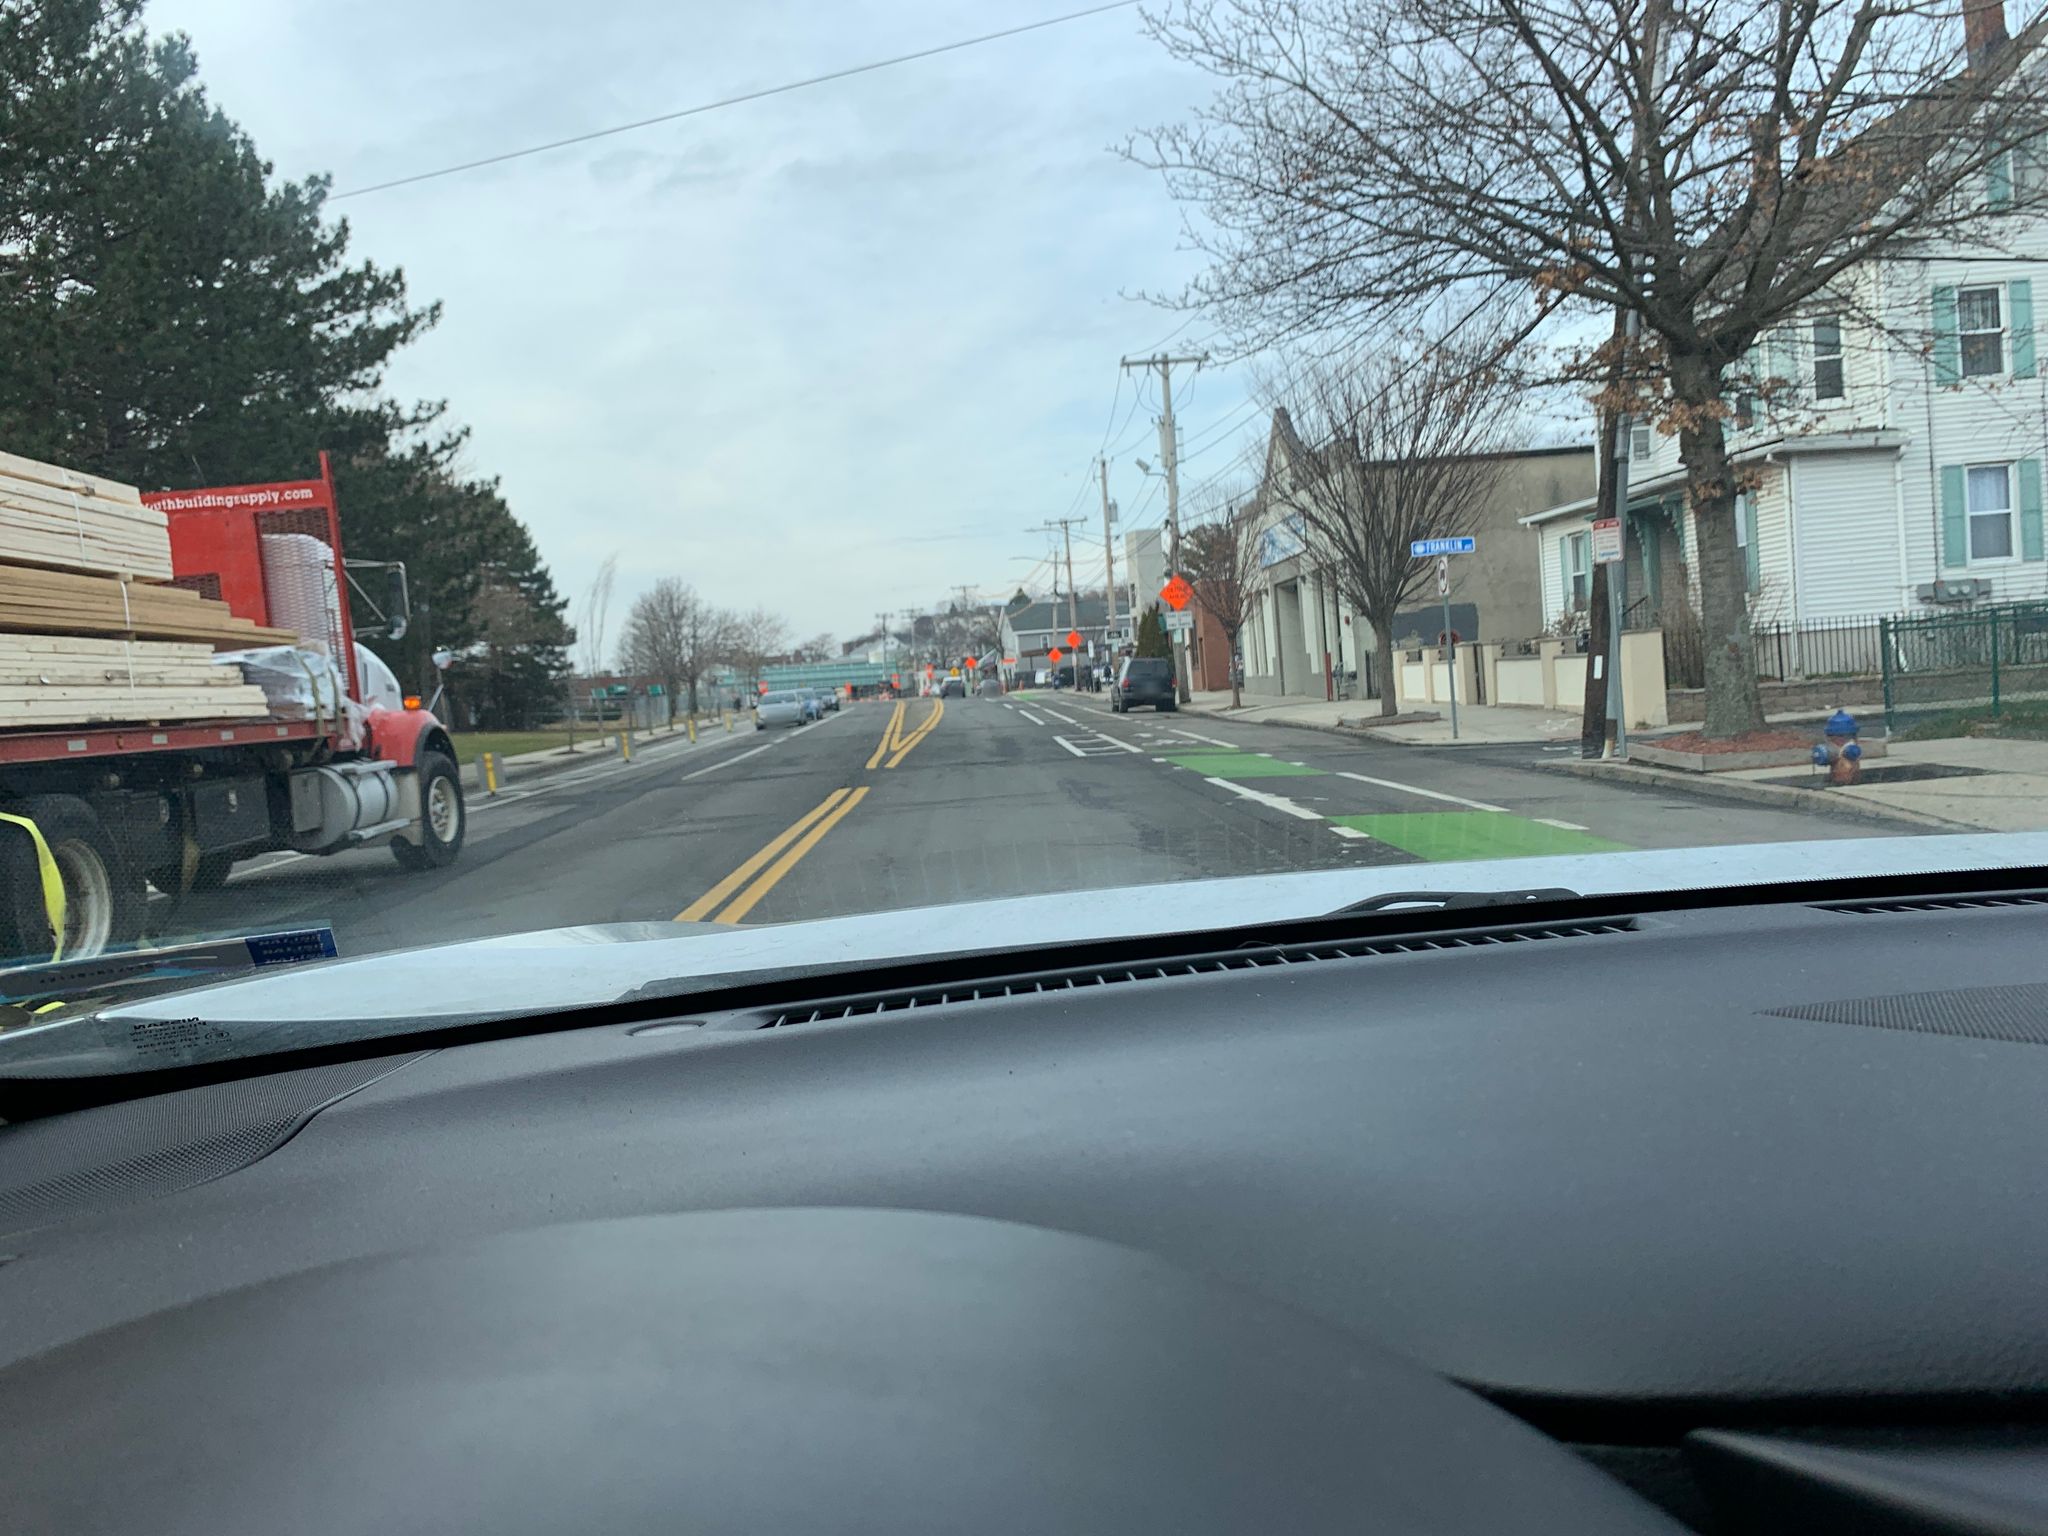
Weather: snowy
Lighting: day
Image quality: good
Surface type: driving surface
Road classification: secondary
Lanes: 2
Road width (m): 21.3
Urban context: urban centre
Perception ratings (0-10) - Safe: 1.58, Lively: 2.21, Beautiful: 0.71, Boring: 5.09, Depressing: 1.96, Wealthy: 1.47